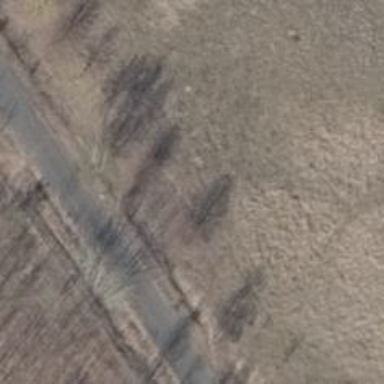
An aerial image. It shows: Mixed leaf type tree row.